Field crop: maize
Growth stage: 2
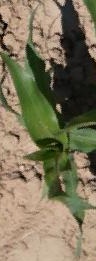
Species: maize